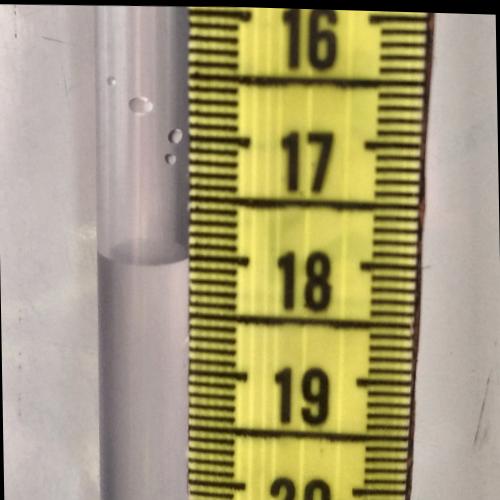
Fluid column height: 18.0 cm